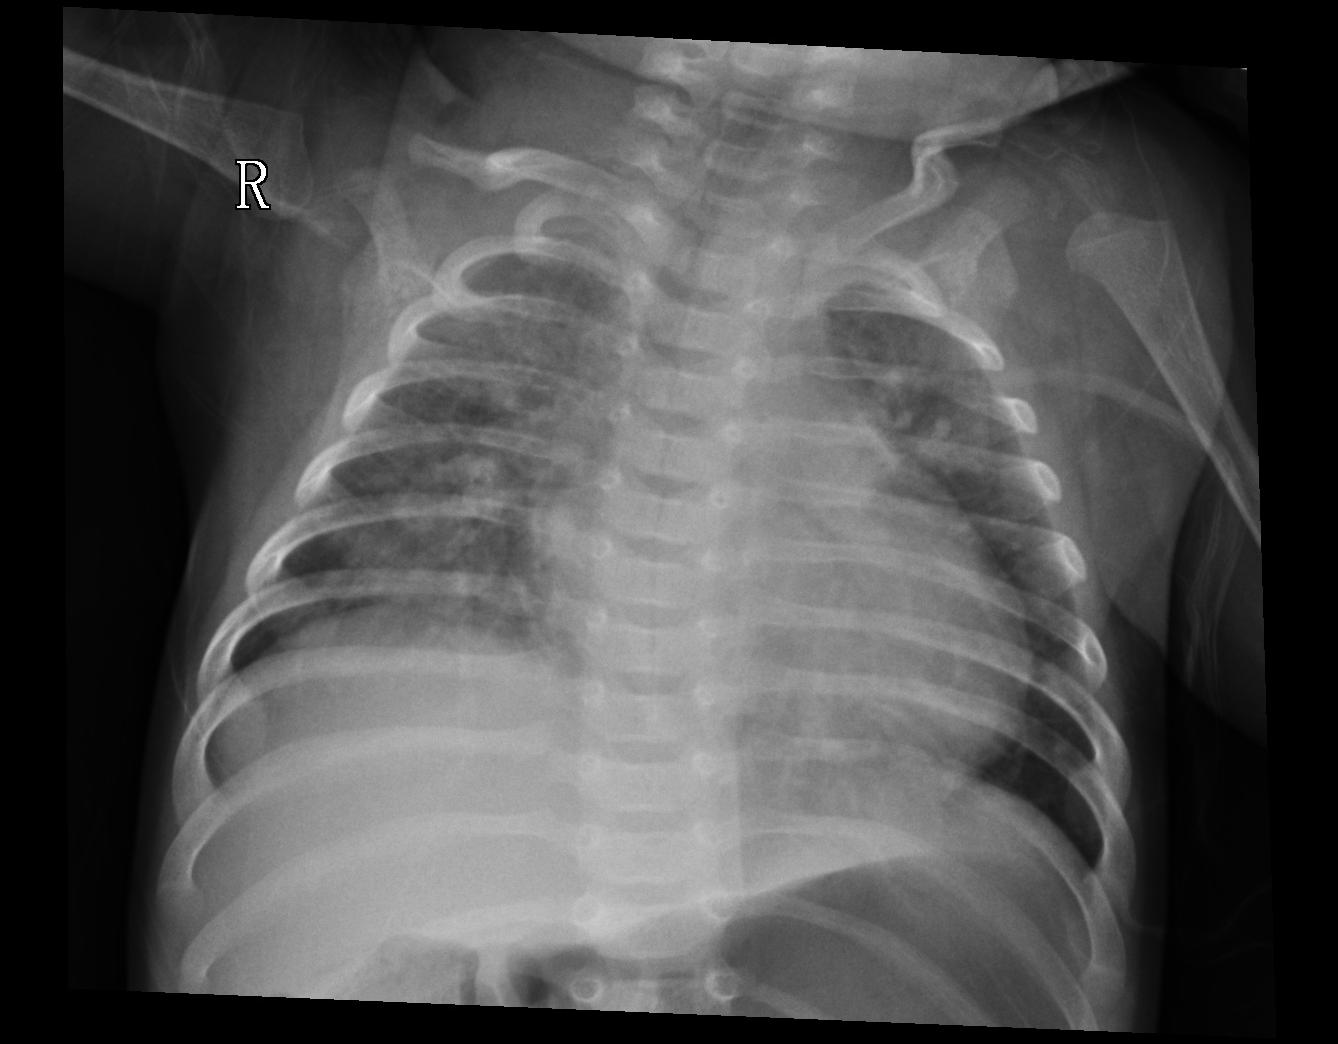
Diagnosis: PNEUMONIA